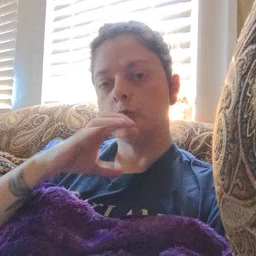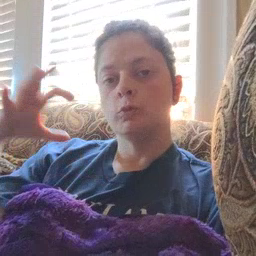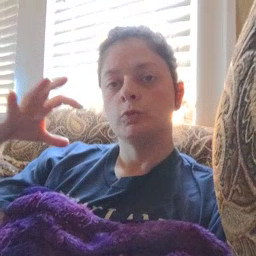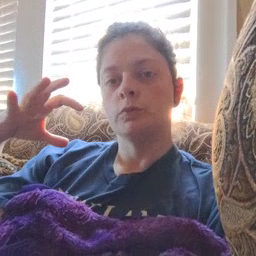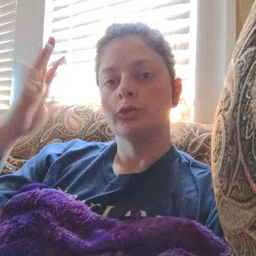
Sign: balloon